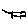
Label: cat